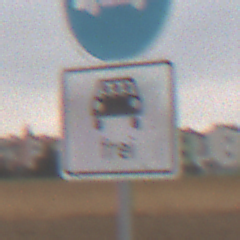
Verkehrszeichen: MehrfachbesetzePersonenkraftwagenFrei
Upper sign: Busssonderstreifen
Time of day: Midday
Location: Outdoor (RoadRail)
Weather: Overcast
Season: NotSpecified
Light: Natural